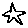
Label: star